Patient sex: F
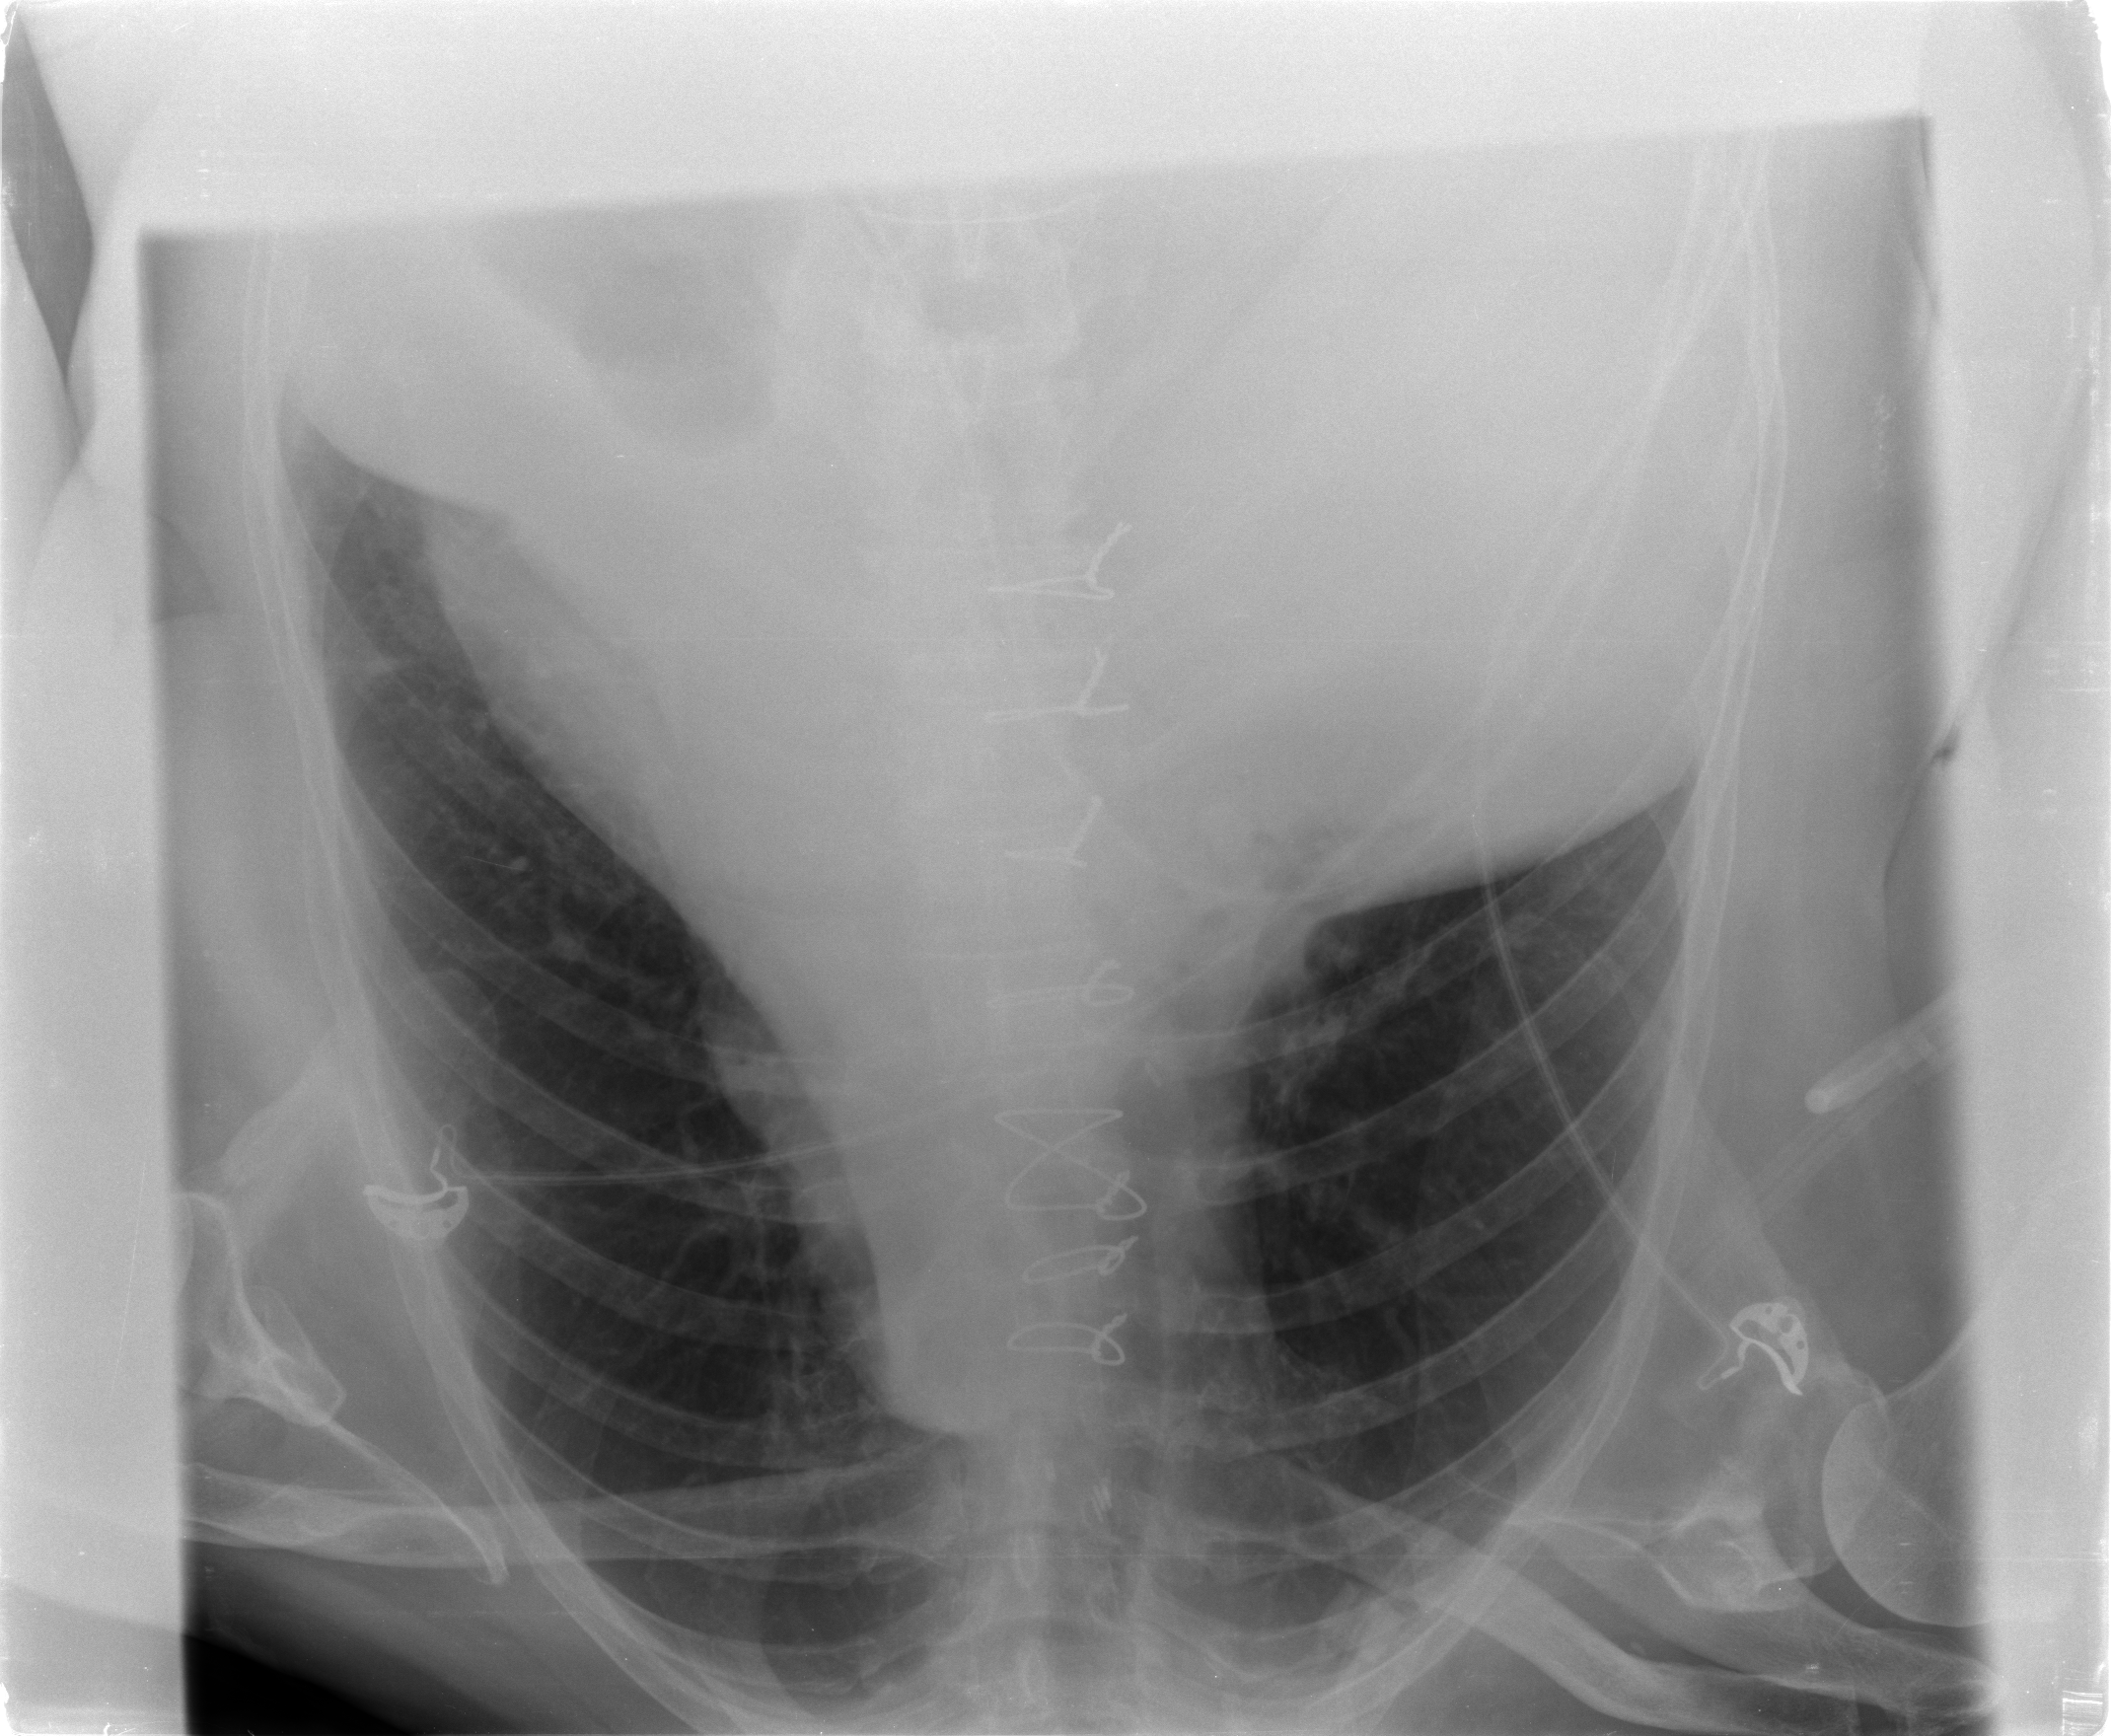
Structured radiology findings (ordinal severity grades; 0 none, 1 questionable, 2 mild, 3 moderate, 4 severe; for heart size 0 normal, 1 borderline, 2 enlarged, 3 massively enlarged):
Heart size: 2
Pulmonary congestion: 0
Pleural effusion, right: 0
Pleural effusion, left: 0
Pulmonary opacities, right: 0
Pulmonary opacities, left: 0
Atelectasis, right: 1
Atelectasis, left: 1